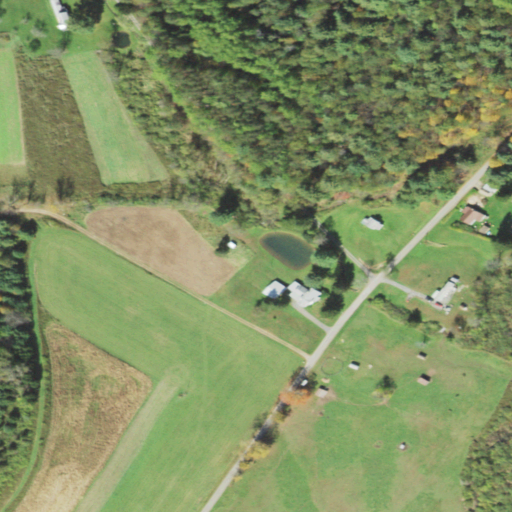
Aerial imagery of valley in Pennsylvania named Baker Hollow containing pasture, open development, evergreen forest, mixed forest, deciduous forest, woody wetlands, and medium intensity development